Question: I've been having an issue with my website using the iOS Web App meta information. I've been able to get it to work for every device, except the Retina iPad in Landscape. For reasons I can't understand, it's only showing the splash image in the bottom left corner, like it's using the non-Retina image, but I don't know why. It works for the portrait orientation.
This is the code I'm using:
'''
<!-- Do NOT use width=device width because it will letterbox viewport on iPhone 5... thanks for making it easy Apple. -->
<meta name="viewport" content="initial-scale=1.0, user-scalable=yes">
<!-- iPhone 4 Retina -->
<link rel="apple-touch-startup-image" media="(device-width: 320px) and (-webkit-device-pixel-ratio: 2)" href="http://www.reckless-intent.com/assets/images/ios/iphone4.jpg">
<!-- iPhone 5 Retina -->
<link rel="apple-touch-startup-image" media="(device-width: 320px) and (device-height: 568px) and (-webkit-device-pixel-ratio: 2)" href="http://www.reckless-intent.com/assets/images/ios/iphone5.jpg">
<!-- iPad Retina Portrait -->
<link rel="apple-touch-startup-image" media="(device-width: 1536px) and (orientation: portrait) and (-webkit-device-pixel-ratio: 2)" href="http://www.reckless-intent.com/assets/images/ios/ipadretinaport.jpg">
<!-- iPad Retina Landscape -->
<link rel="apple-touch-startup-image" media="(device-width: 1536px) and (orientation: landscape) and (-webkit-device-pixel-ratio: 2)" href="http://www.reckless-intent.com/assets/images/ios/ipadretina.jpg">
<!-- iPad Non-Retina Portrait -->
<link rel="apple-touch-startup-image" media="(device-width: 768px) and (orientation: portrait)" href="http://www.reckless-intent.com/assets/images/ios/ipadport.jpg">
<!-- iPad Non-Retina Landscape -->
<link rel="apple-touch-startup-image" media="(device-width: 768px) and (orientation: landscape)" href="http://www.reckless-intent.com/assets/images/ios/ipad.jpg">
'''
The website is active at www.reckless-intent.com if you want to see it running for yourself. I've tried clearing my cache and cookies. I don't have another iPad I can test it on to see if it's isolated.
Thank you very much for your time, I really appreciate it :)

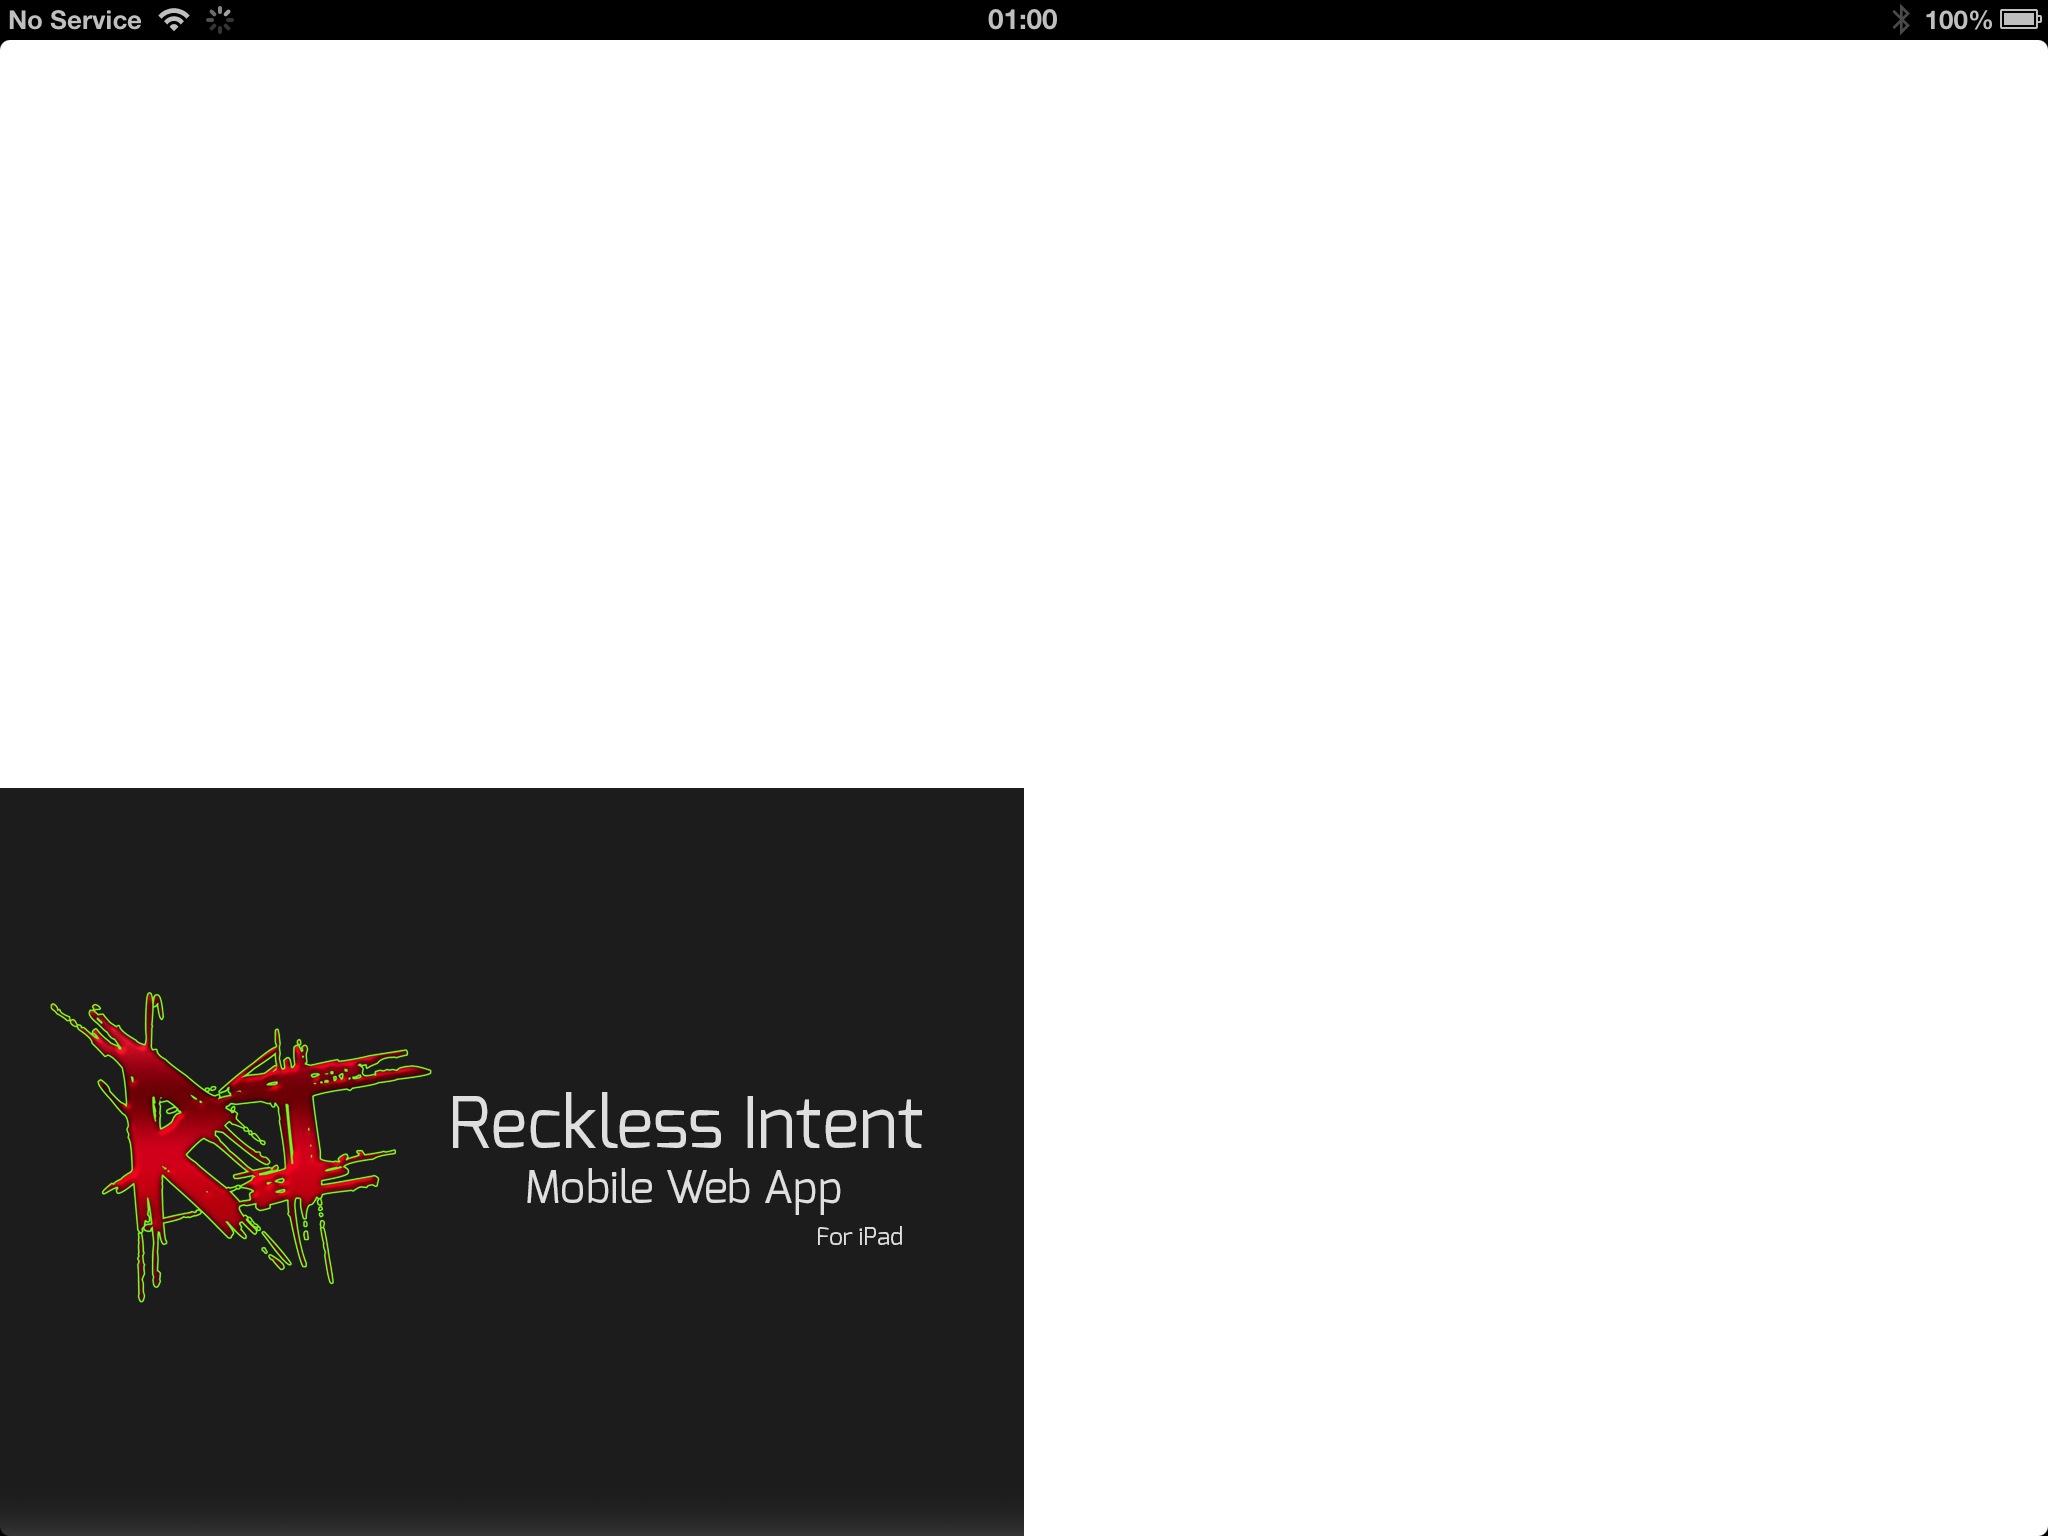
Answer: As user Markus stated in the comments thread above, the solution to my problem was the viewport, it should have been 768px instead of 1536px.
The code below is now running perfectly fine on iPhone 4, 5, and the iPad and iPad Retina.
'''
<!-- iPhone 4 Retina -->
<link rel="apple-touch-startup-image" media="(device-width: 320px) and (-webkit-device-pixel-ratio: 2)" href="http://www.reckless-intent.com/assets/images/ios/iphone4.jpg">
<!-- iPhone 5 Retina -->
<link rel="apple-touch-startup-image" media="(device-width: 320px) and (device-height: 568px) and (-webkit-device-pixel-ratio: 2)" href="http://www.reckless-intent.com/assets/images/ios/iphone5.jpg">
<!-- iPad (portrait) -->
<link rel="apple-touch-startup-image" media="(device-width: 768px) and (orientation: portrait)" href="http://www.reckless-intent.com/assets/images/ios/ipad.jpg">
<!-- iPad (landscape) -->
<link rel="apple-touch-startup-image" media="(device-width: 768px) and (orientation: landscape)" href="http://www.reckless-intent.com/assets/images/ios/ipadport.jpg">
<!-- iPad (Retina, portrait) -->
<link rel="apple-touch-startup-image" media="(device-width: 768px) and (orientation: portrait) and (-webkit-device-pixel-ratio: 2)" href="http://www.reckless-intent.com/assets/images/ios/ipadretinaport.jpg">
<!-- iPad (Retina, landscape) -->
<link rel="apple-touch-startup-image" media="(device-width: 768px) and (orientation: landscape) and (-webkit-device-pixel-ratio: 2)" href="http://www.reckless-intent.com/assets/images/ios/ipadretina.jpg">
'''